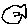
Label: fish